Interaction volume radius: 10 \u00c5
Interaction volume height: 40 \u00c5
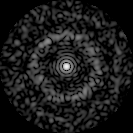
Disorder parameter: 0.8357